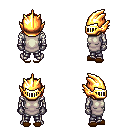
a pixel art fantasy rpg character, male body template, skeleton, white tunic, metal pants, light blonde bangs hairstyle, gold helm, metal gloves, brown slippers, four views (front, back, left, right), 2x2 character sprite sheet, small pixel art, hard edges, no anti-aliasing